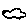
Label: cloud